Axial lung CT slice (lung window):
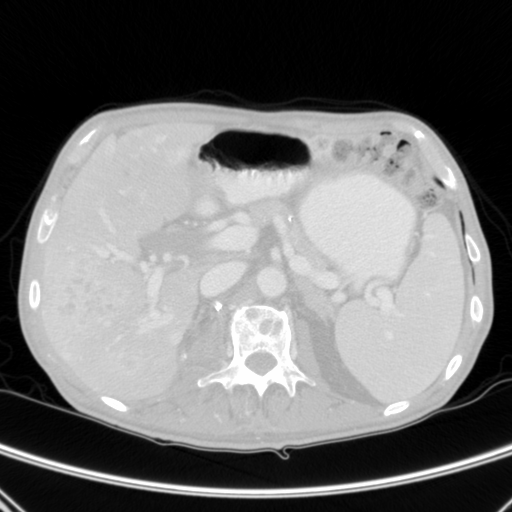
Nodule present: no